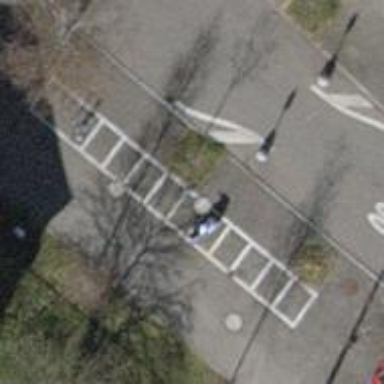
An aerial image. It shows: Surface parking lot designated for motorcycles.